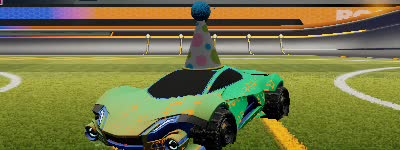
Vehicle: werewolf